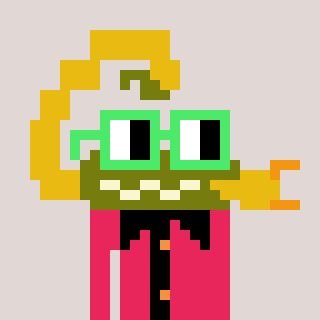
a pixel art character with square light green glasses, a scorpion-shaped head and a redpinkish-colored body on a warm background